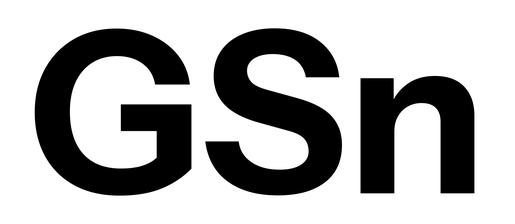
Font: InstrumentSans_Bold